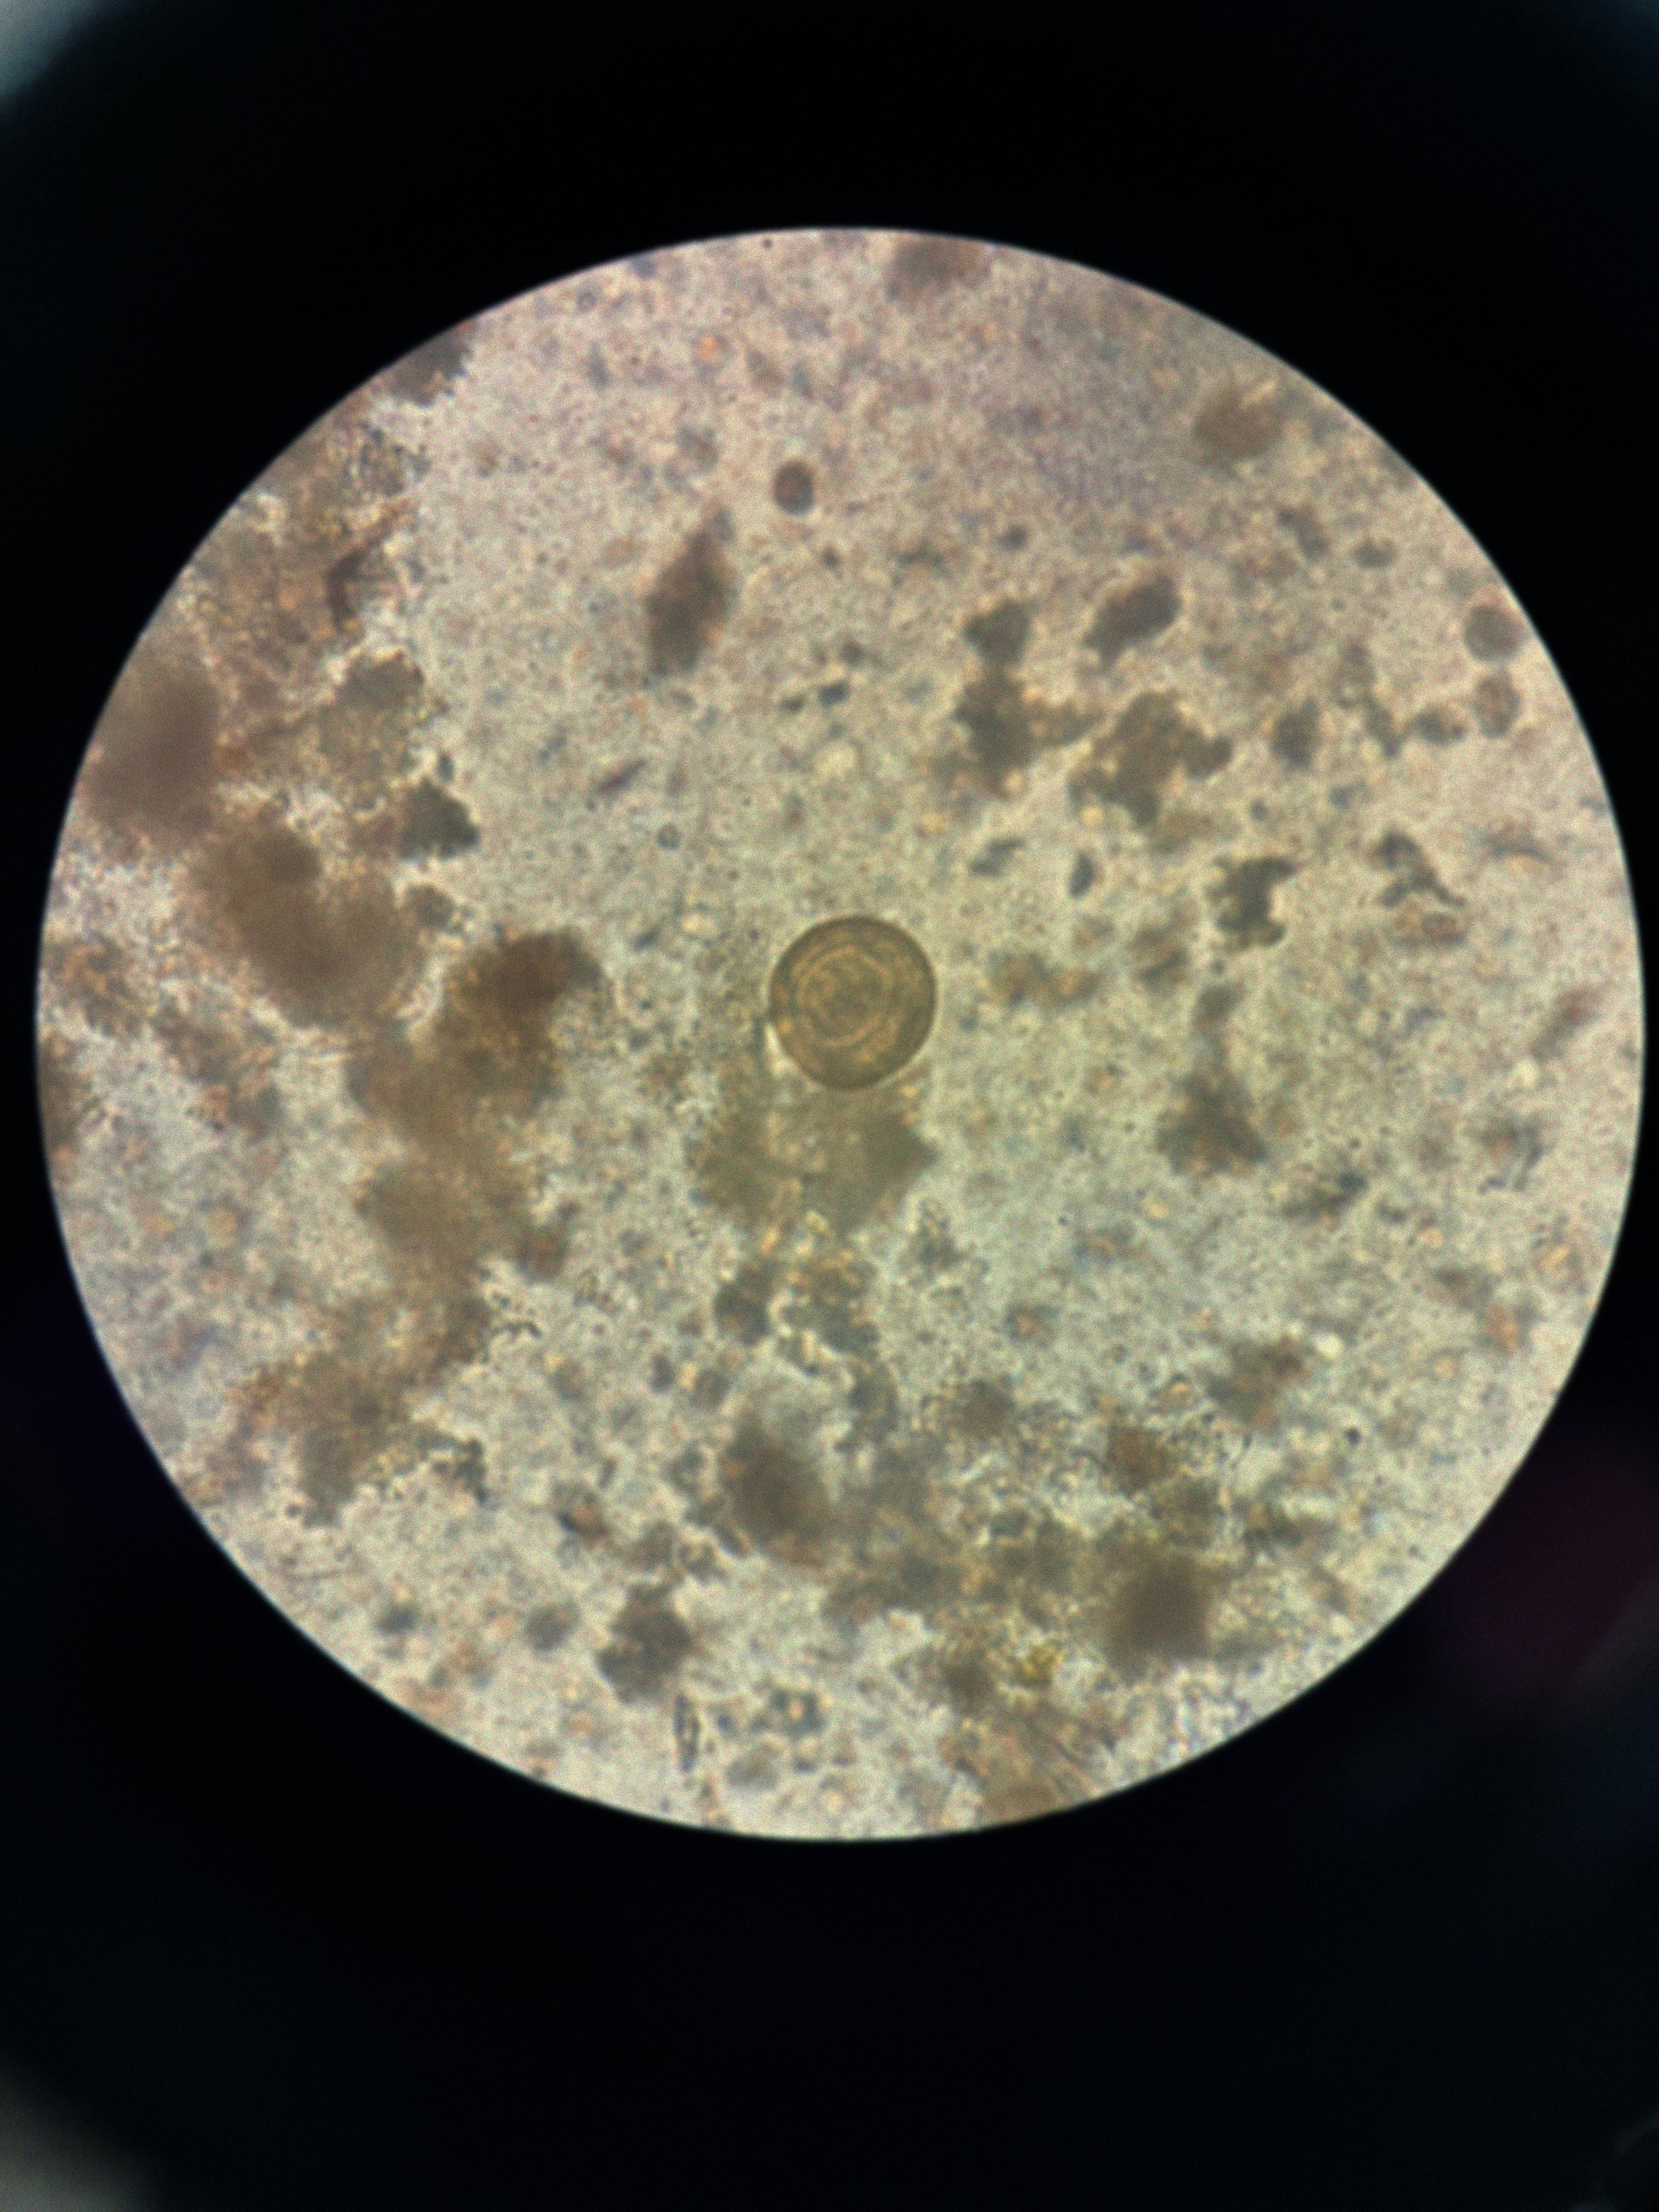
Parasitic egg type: Hymenolepis diminuta